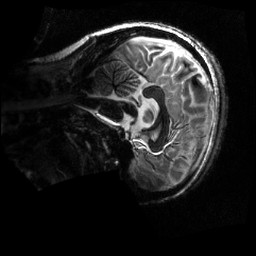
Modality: MP2RAGE
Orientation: sagittal
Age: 21
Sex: female
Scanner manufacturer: siemens
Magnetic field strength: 6.98 T
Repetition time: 6 s
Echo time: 0.00283 s